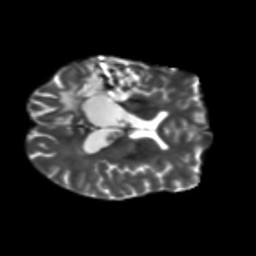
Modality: T2w
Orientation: axial
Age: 49
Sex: male
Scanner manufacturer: siemens
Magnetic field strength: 3 T
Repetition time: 5.47 s
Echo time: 0.0854 s